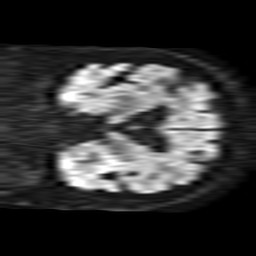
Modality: TRACE
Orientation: coronal
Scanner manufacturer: philips
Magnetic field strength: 1.5 T
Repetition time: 3.395 s
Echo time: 0.06922 s